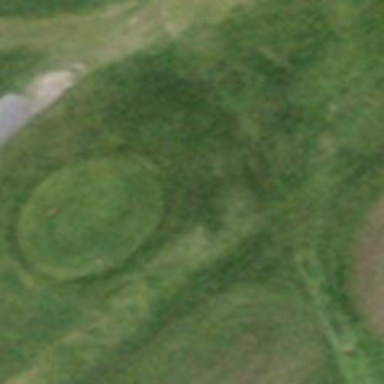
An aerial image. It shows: Golf tee on grassy land.